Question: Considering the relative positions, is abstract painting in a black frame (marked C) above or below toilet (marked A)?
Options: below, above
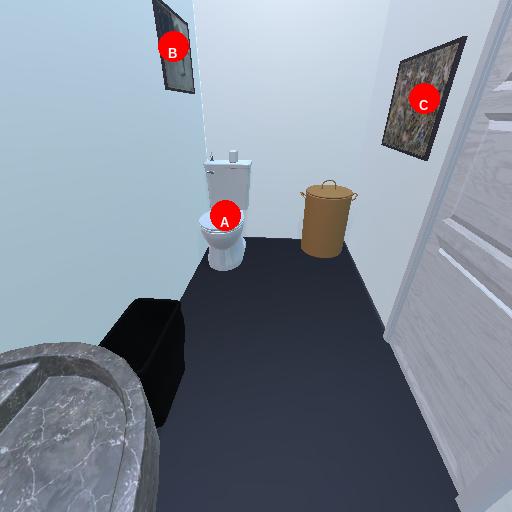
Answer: below